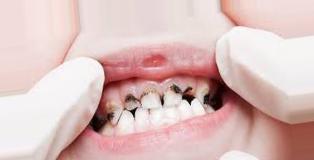
Condition: Caries